Question: I got used to use +, + for formatting whole document while in Visual Studio 2010 C# but when I changed C++ I realise that it's no longer available.
To format the document I have to select a piece of code and use +, + to format the selected code.
Can someone tell me how to enable +, + ? Is it possible ?

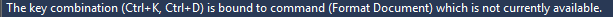
Answer: +, + works on code files (C++, C#, VB).
+, + works on document files (HTML, XML, XAML)